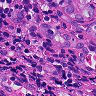
Metastatic tissue present: yes